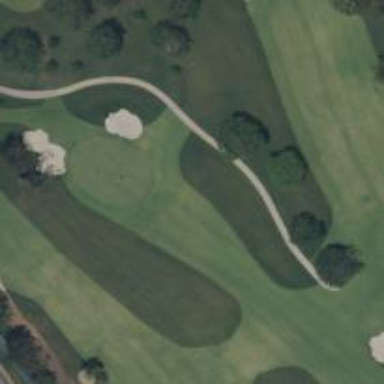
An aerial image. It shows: Rough area in golf course.